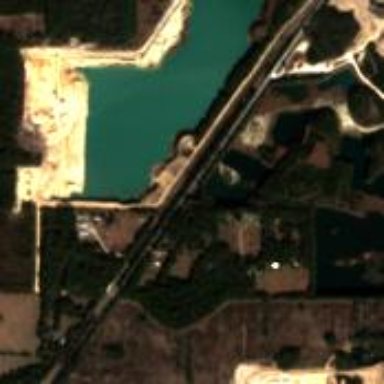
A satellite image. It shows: Quarry area.